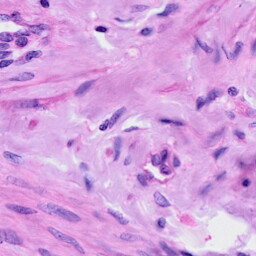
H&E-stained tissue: Cervix